Question: Destination for travel?
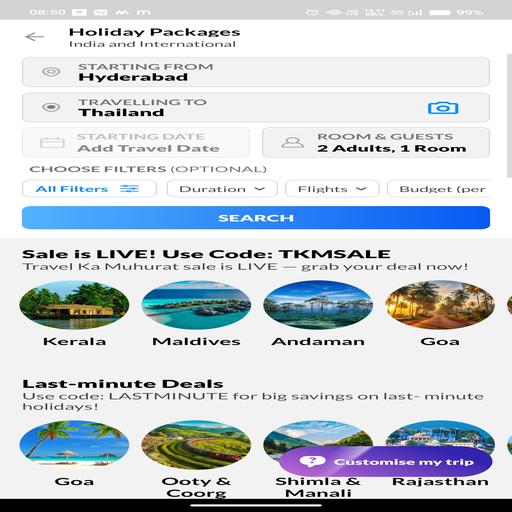
Answer: Thailand